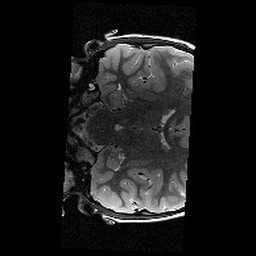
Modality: T2w
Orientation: coronal
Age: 9
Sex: female
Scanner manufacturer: siemens
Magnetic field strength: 3 T
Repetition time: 9.23 s
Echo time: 0.067 s